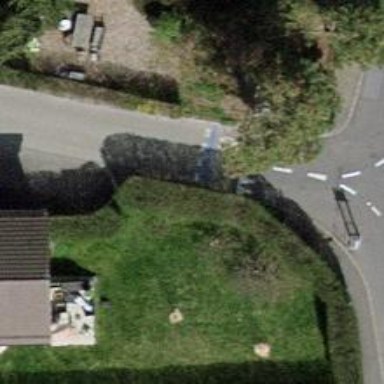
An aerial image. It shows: Garden enclosed by fence.